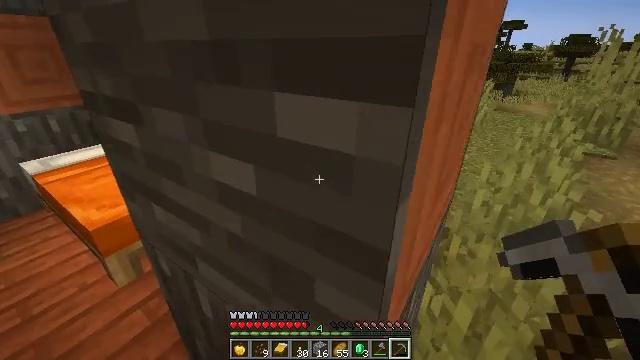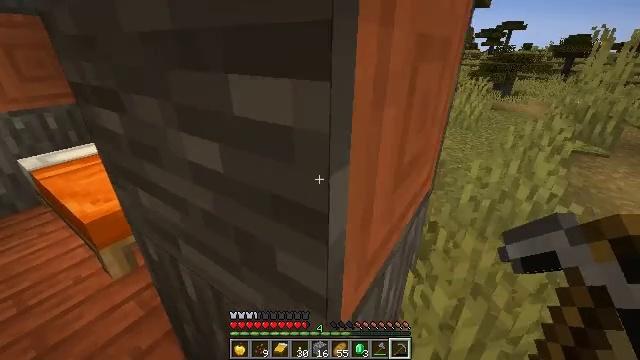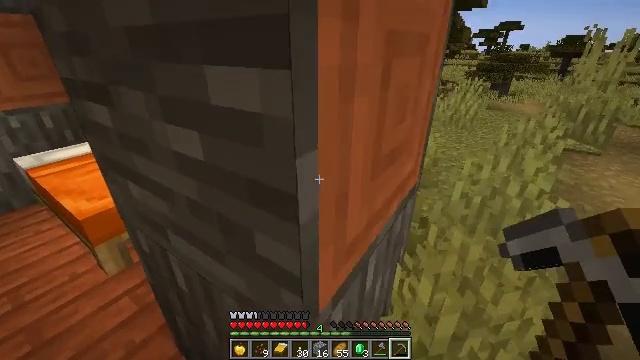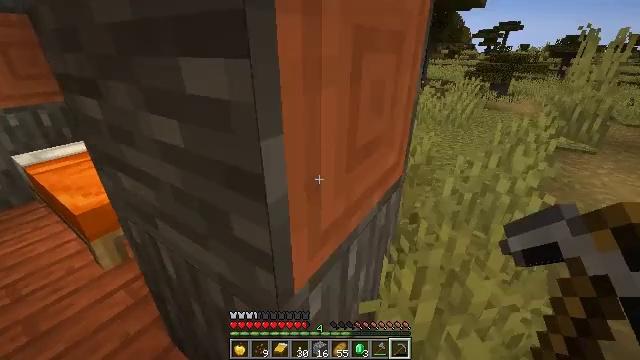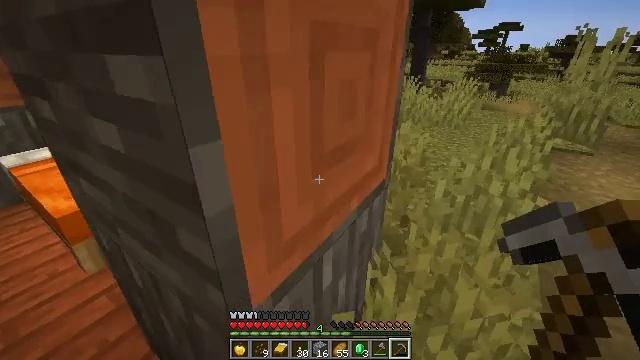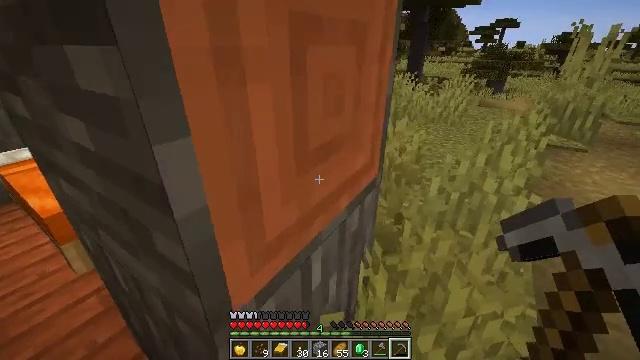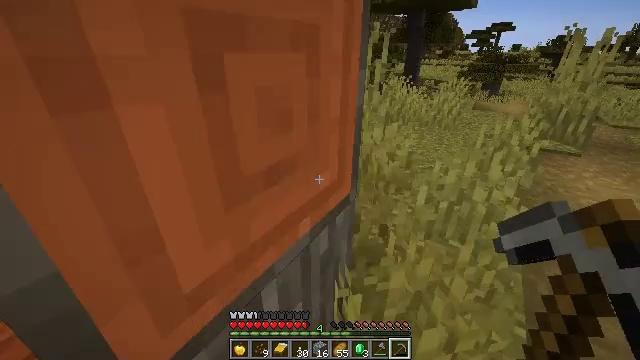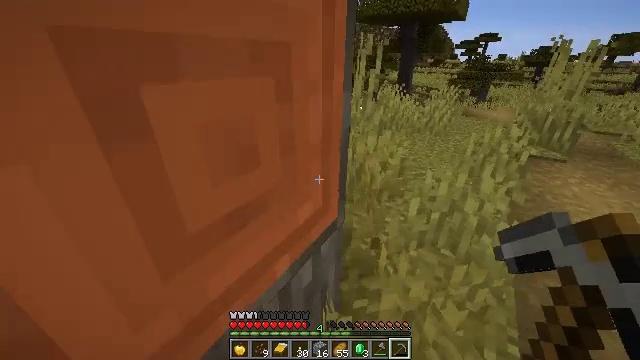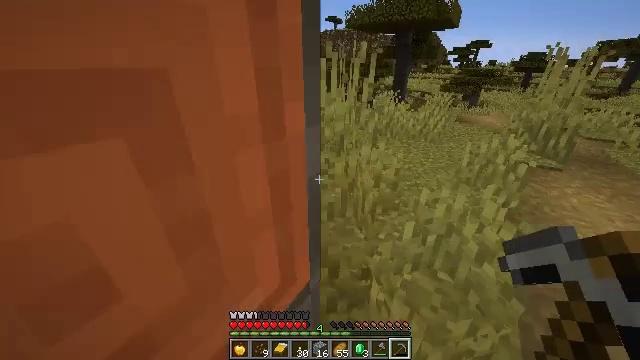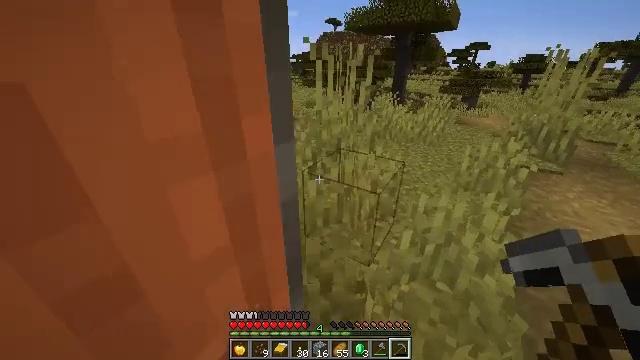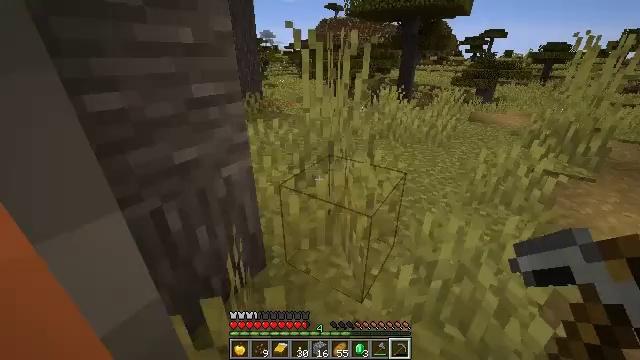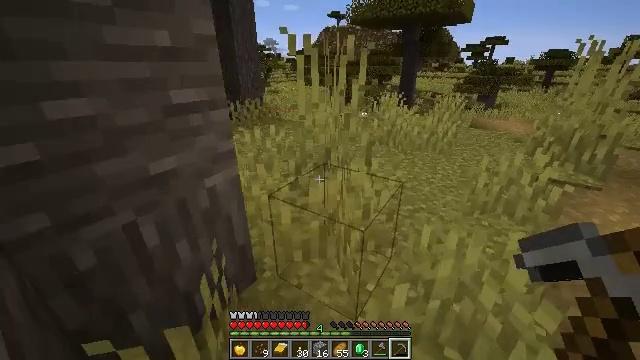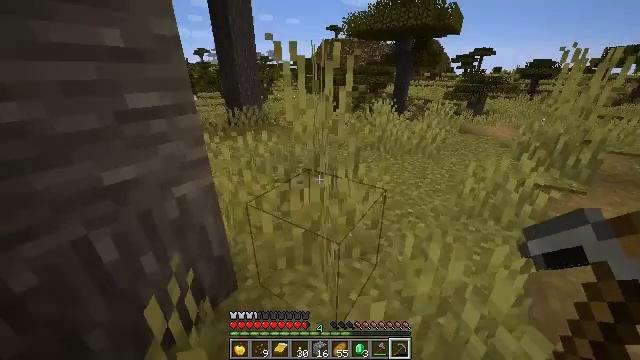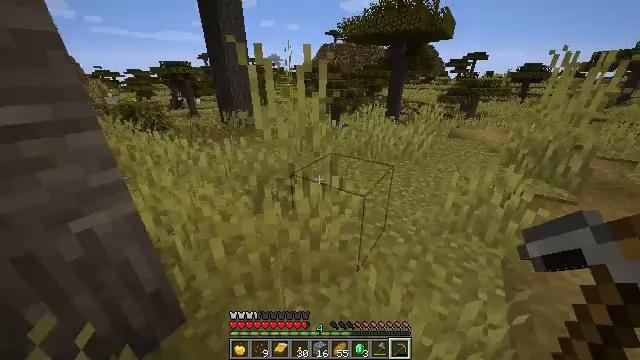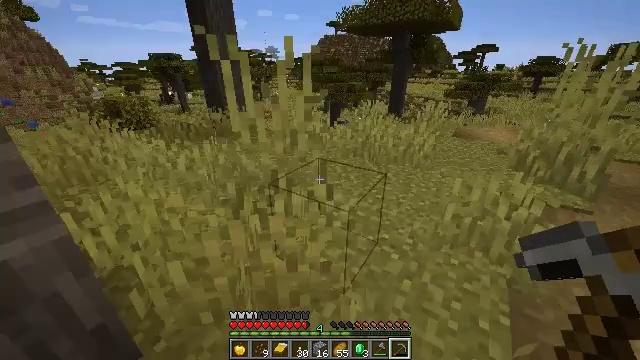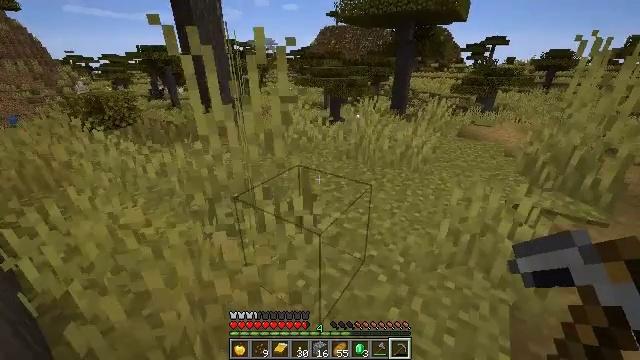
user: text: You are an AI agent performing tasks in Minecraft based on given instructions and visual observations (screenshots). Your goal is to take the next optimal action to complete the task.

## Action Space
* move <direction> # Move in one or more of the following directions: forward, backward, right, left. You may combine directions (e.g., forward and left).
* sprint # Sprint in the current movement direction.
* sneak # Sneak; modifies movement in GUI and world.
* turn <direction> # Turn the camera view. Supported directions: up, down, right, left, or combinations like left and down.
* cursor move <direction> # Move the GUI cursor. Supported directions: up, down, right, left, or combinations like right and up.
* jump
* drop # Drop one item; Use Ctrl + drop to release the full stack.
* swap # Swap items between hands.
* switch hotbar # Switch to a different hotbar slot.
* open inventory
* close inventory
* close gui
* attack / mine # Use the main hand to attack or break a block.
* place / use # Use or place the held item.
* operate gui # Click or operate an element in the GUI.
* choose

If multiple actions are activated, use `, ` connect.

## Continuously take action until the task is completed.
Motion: motion action
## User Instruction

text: Mine yellow terracotta.
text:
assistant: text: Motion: move forward and move right
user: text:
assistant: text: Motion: move forward and move right
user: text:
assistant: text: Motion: move forward and move right
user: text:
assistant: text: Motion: move forward and move right, sprint
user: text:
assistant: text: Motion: move forward and move right, sprint
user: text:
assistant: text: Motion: move forward, sprint
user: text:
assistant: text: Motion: move forward, sprint
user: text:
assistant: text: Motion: move forward
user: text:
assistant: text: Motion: move forward
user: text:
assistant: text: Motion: move forward and move right
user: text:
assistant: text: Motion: move forward and move right, turn up
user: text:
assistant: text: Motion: move forward and move right
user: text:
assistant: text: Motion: move forward and move right
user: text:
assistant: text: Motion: move forward and move right
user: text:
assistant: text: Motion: move forward and move right
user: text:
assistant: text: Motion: move forward
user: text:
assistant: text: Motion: move forward, sprint
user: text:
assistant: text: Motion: move forward, sprint
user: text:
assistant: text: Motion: move forward, sprint, turn left
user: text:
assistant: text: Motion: move forward, sprint
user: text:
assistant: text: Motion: move forward, turn left
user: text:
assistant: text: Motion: move forward, turn left
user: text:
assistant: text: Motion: move forward, turn left
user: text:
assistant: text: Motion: move forward, turn left
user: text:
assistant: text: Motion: move forward
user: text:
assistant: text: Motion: move forward
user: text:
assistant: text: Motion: move forward, jump
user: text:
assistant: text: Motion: move forward, jump
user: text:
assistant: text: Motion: move forward, jump
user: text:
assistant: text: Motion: move forward, jump